五年级 · 立体几何学
一个长方体, 用下面三种不同的方法分别将其切成两个完全一样的长方体。切后两个长方体的表面积总和分别比原来增加了 $24 \mathrm{dm}^{2} 、 12 \mathrm{dm}^{2}$ 和 $16 \mathrm{dm}^{2}$ 。求原来长方体的表面积, 列式正确的是 $(\quad) \mathrm{dm}^{2}$ 。

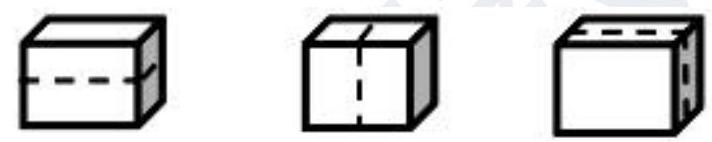
A. $(24+12+16) \times 2$
B. $(24+12+16) \div 2$
C. $24+12+16$
D. 以上都不正确
答案: C